八年级 · 解析几何
如图 1, 在平面直角坐标系中, $A(-3,0) 、 B(0,7) 、 C(7,0), \angle A B C+\angle A D C=180$ แo $^{\circ}, B C \perp C D$.

图1

图2

(1)求证: $\angle A B O=\angle C A D$;

(2)求四边形 $A B C D$ 的面积;

(3)如图 2, $E$ 为 $\angle B C O$ 的邻补角的平分线上的一点, 且 $\angle B E O=45$ \%, $O E$ 交 $B C$ 于点 $F$, 求 $B F$的长.
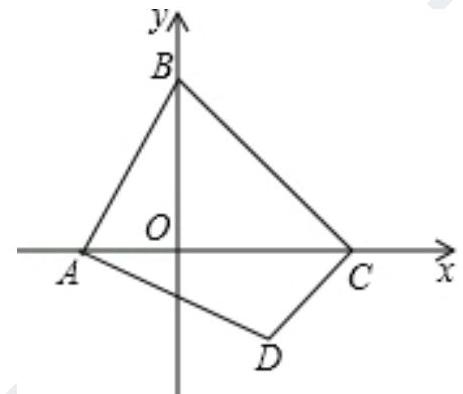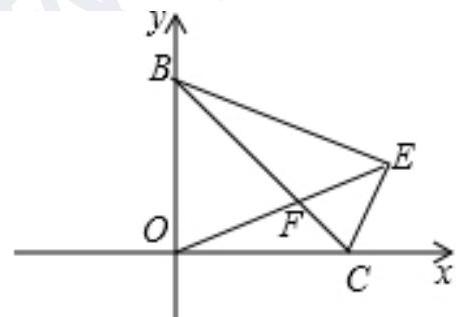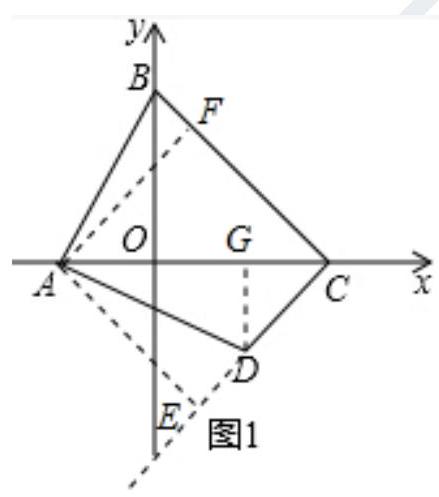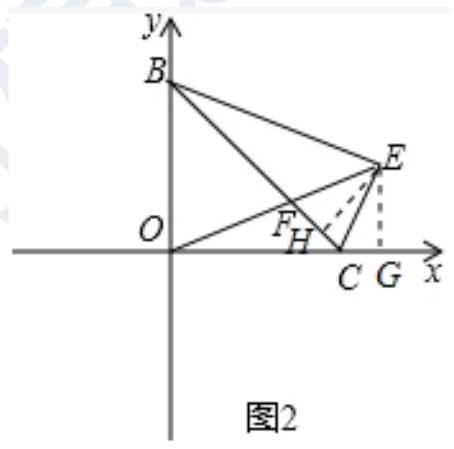
答案: 解: (1)在四边形 $A B C D$ 中,

$\because \angle A B C+\angle A D C=180^{\circ}$,

$\therefore \angle B A D+\angle B C D=180^{\circ}$,

$\because B C \perp C D$,

$\therefore \angle B C D=90^{\circ}$,

$\therefore \angle B A D=90^{\circ}$,

$\therefore \angle B A C+\angle C A D=90^{\circ}$,

$\because \angle B A C+\angle A B O=90^{\circ}$,

$\therefore \angle A B O=\angle C A D$

(2)过点 $A$ 作 $A F \perp B C$ 于点 $F$, 作 $A E \perp C D$ 的延长线于点 $E$, 作 $D G \perp x$ 轴于点 $G$,

$\because B(0,7), \quad C(7,0)$,

$\therefore O B=O C$,

$\therefore \angle B C O=45^{\circ}$,

$\because B C \perp C D$,

$\therefore \angle B C O=\angle D C O=45^{\circ}$,
$\because A F \perp B C, A E \perp C D$,

$\therefore A F=A E, \angle F A E=90^{\circ}$,

$\therefore \angle B A F=\angle D A E$,

在 $\triangle A B F$ 和 $\triangle A D E$ 中,

$\left\{\begin{array}{l}\angle B A F=\angle D A E \\ A F=A E \\ \angle A F B=\angle A E D\end{array}\right.$,

$\therefore \triangle A B F \cong \triangle A D E(A S A)$,

$\therefore A B=A D$,

同理, $\triangle A B O \cong \triangle D A G$,

$\therefore D G=A O, B O=A G$,

$\because A(-3,0), B(0,7)$,

$\therefore D(4,-3)$,

$S_{\text {四边形 } A B C D}=\frac{1}{2} A C \cdot(B O+D G)=50$;

$E$ 作 $E H \perp B C$ 于点 $H$, 作 $E G \perp x$ 轴于点 $G$, $\angle B C O$ 的邻补角的平分线上,

$E G$,

$\angle B C O=\angle B E O=45^{\circ}$,

图2

$\angle E B C=\angle E O C$,

(3) 过点

$\because E$ 点在

$\therefore E H=$

$\because$

$\therefore$

在

$E B H$ 和 $\triangle E O G$ 中，

$\left\{\begin{array}{l}\angle E B H=\angle E O G \\ \angle E H B=\angle E G O, \\ E H=E G\end{array}\right.$

$\therefore \triangle E B H \cong \triangle E O G(A A S)$,

$\therefore E B=E O$,

$\because \angle B E O=45^{\circ}$,

$\therefore \angle E B O=\angle E O B=67.5^{\circ}$,

又 $\angle O B C=45^{\circ}$,

$\therefore \angle B O E=\angle B F O=67.5^{\circ}$,

$\therefore B F=B O=7$.